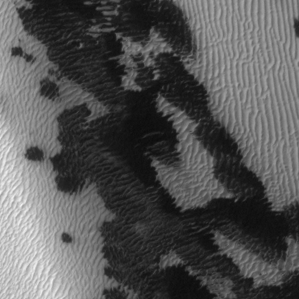
Label: frost